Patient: sex M, age 37
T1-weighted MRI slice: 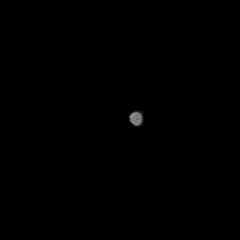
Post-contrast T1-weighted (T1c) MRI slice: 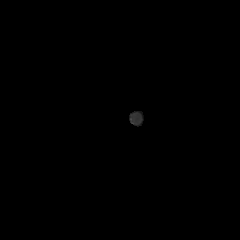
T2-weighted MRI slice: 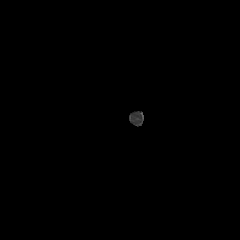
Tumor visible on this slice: no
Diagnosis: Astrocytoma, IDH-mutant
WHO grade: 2